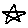
Label: star